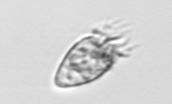
Label: Paratontonia_gracillima